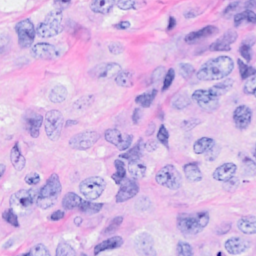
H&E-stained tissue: Breast